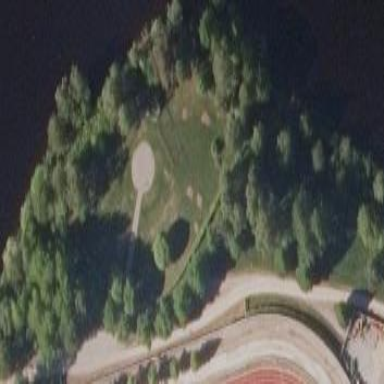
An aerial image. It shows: Lovely park for leisure and relaxation.